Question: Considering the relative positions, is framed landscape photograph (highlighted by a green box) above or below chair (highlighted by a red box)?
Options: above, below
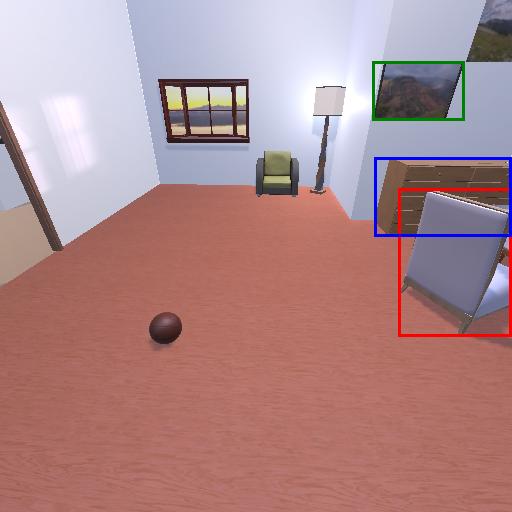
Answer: above